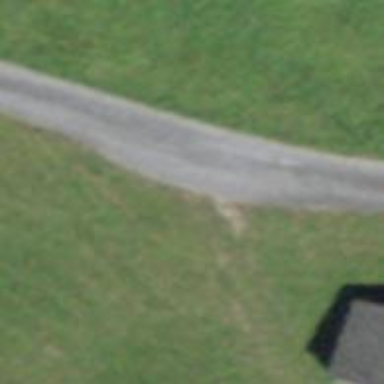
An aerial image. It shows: Passing place on the road.